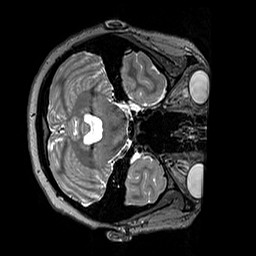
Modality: T2w
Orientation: axial
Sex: female
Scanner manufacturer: siemens
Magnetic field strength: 3 T
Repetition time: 3.2 s
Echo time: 0.409 s